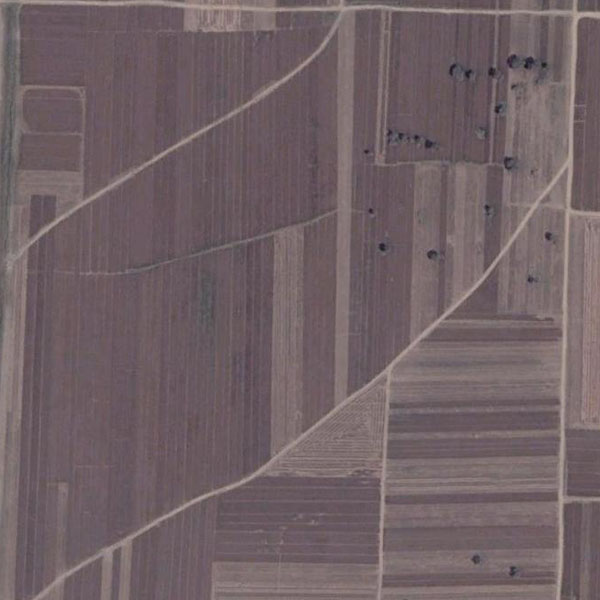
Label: Farmland